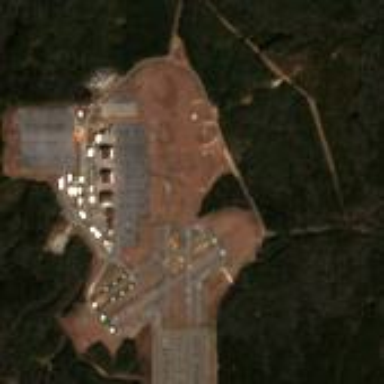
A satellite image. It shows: Military airfield with heliport.